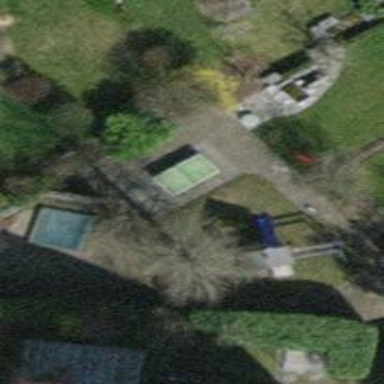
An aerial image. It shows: Playground area for leisure land.